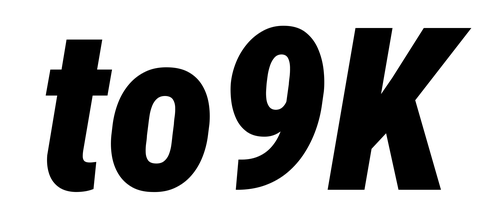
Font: Roboto-Italic_Condensed_Black_Italic